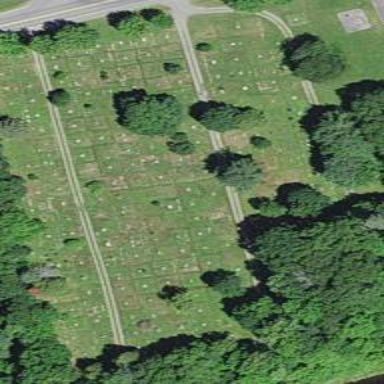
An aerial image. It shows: Cemetery.